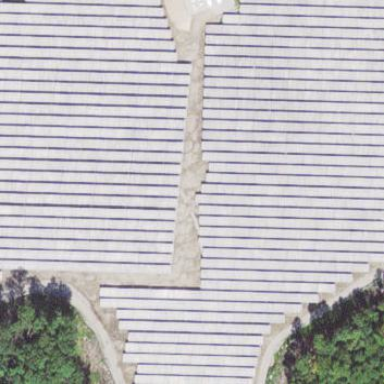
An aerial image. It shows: Solar power plant utilizing photovoltaic technology to produce electricity.